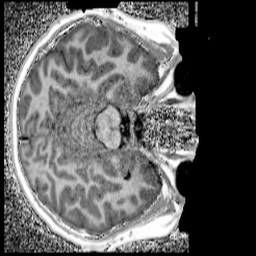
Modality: UNIT1_denoised
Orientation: axial
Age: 11
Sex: male
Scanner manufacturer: siemens
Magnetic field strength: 3 T
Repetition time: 4 s
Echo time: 0.00299 s